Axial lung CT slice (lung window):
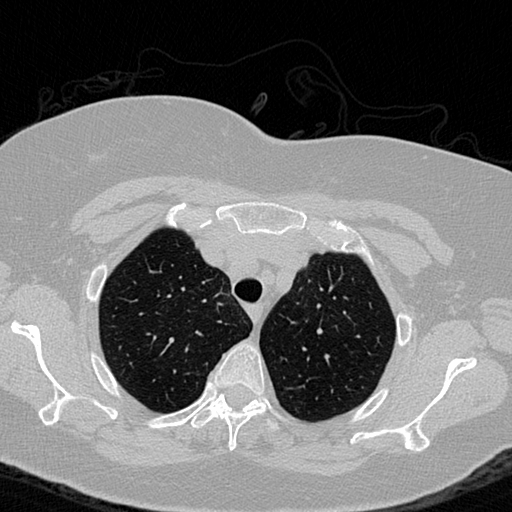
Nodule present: no